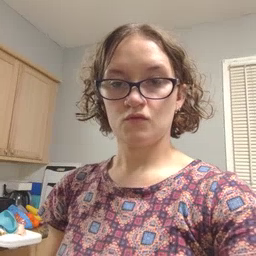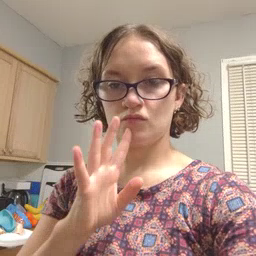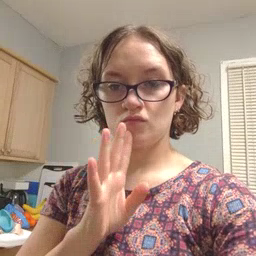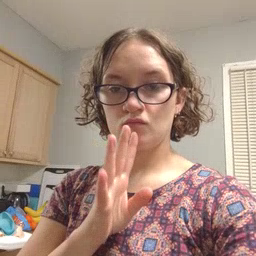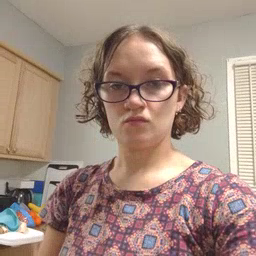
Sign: talk